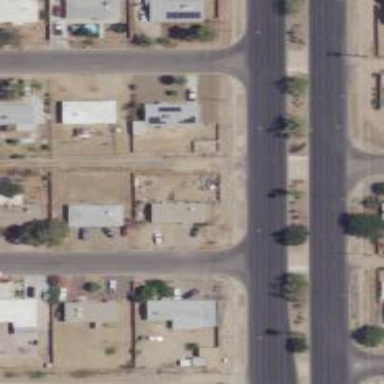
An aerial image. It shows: Alleyway designated as service road.